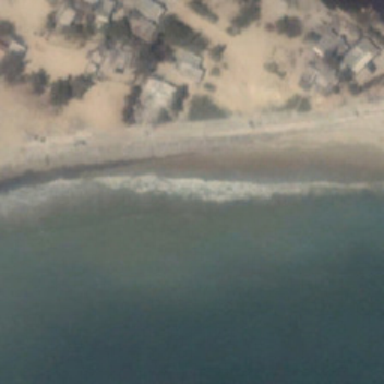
A silent sea yellow sand and black rocks .